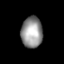
Tissue: lung
Cell type: Epithelial cells
Senescence score: 0.1302
Nuclear area (px): 646
Mean DAPI intensity: 148.601